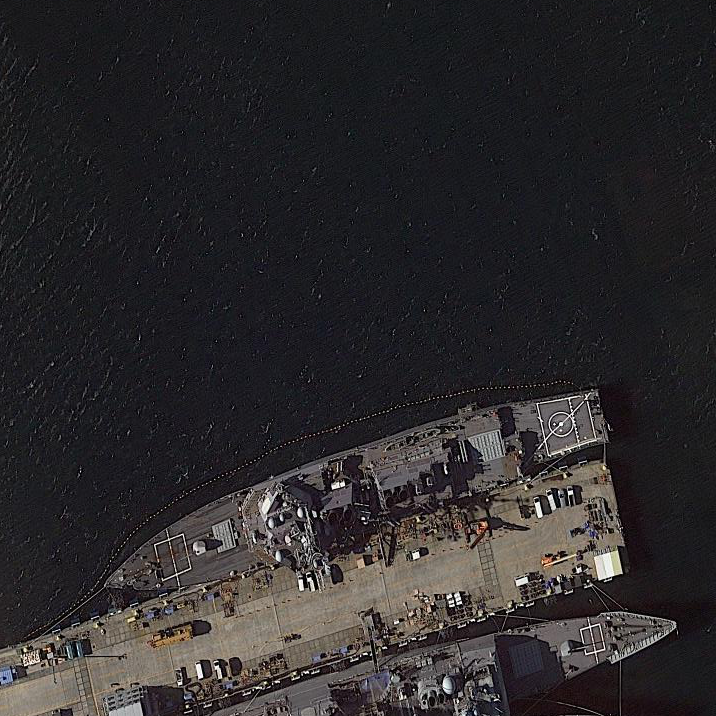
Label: destroyer